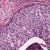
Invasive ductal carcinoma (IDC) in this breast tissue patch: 0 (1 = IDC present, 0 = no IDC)